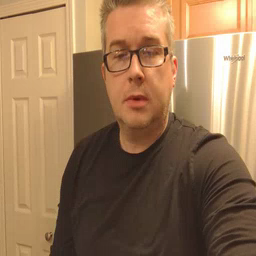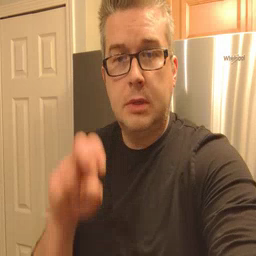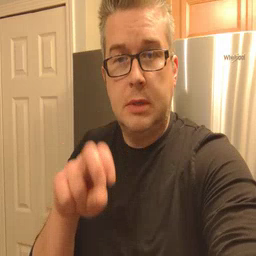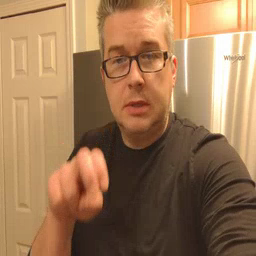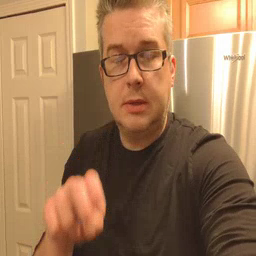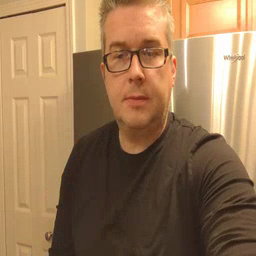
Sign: chair